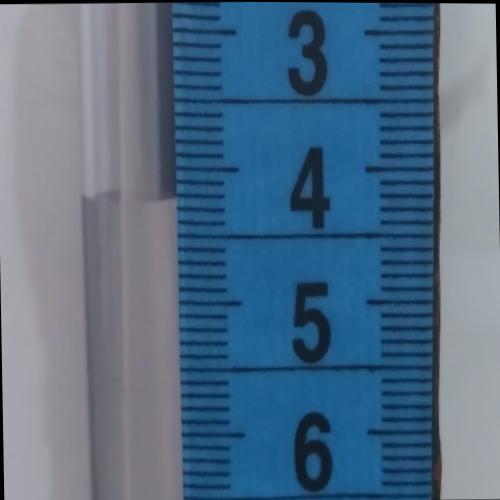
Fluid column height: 4.2 cm